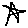
Label: star